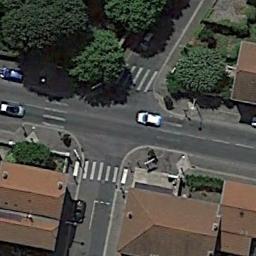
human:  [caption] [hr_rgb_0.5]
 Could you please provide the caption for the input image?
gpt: An intersection with sparse traffic located in a residential area with some green areas .

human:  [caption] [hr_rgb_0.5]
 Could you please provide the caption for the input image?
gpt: There is a tall building beside the crossroads .

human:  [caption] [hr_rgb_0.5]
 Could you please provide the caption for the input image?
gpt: There are many trees near the intersection .

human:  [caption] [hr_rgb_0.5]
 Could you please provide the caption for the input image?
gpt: There are many houses with brown roofs and many trees around the intersection .

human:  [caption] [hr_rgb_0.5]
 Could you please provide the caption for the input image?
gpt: There are some brown buildings and green trees around the intersection .